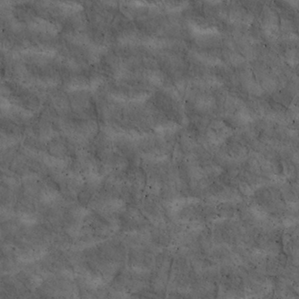
Label: non_frost